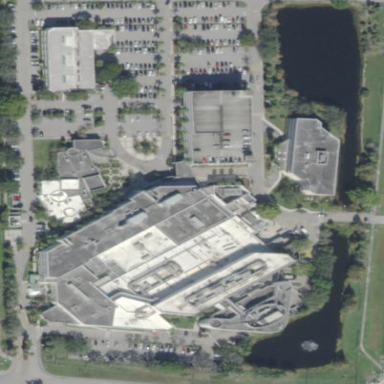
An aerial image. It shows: Healthcare facility identified as hospital.